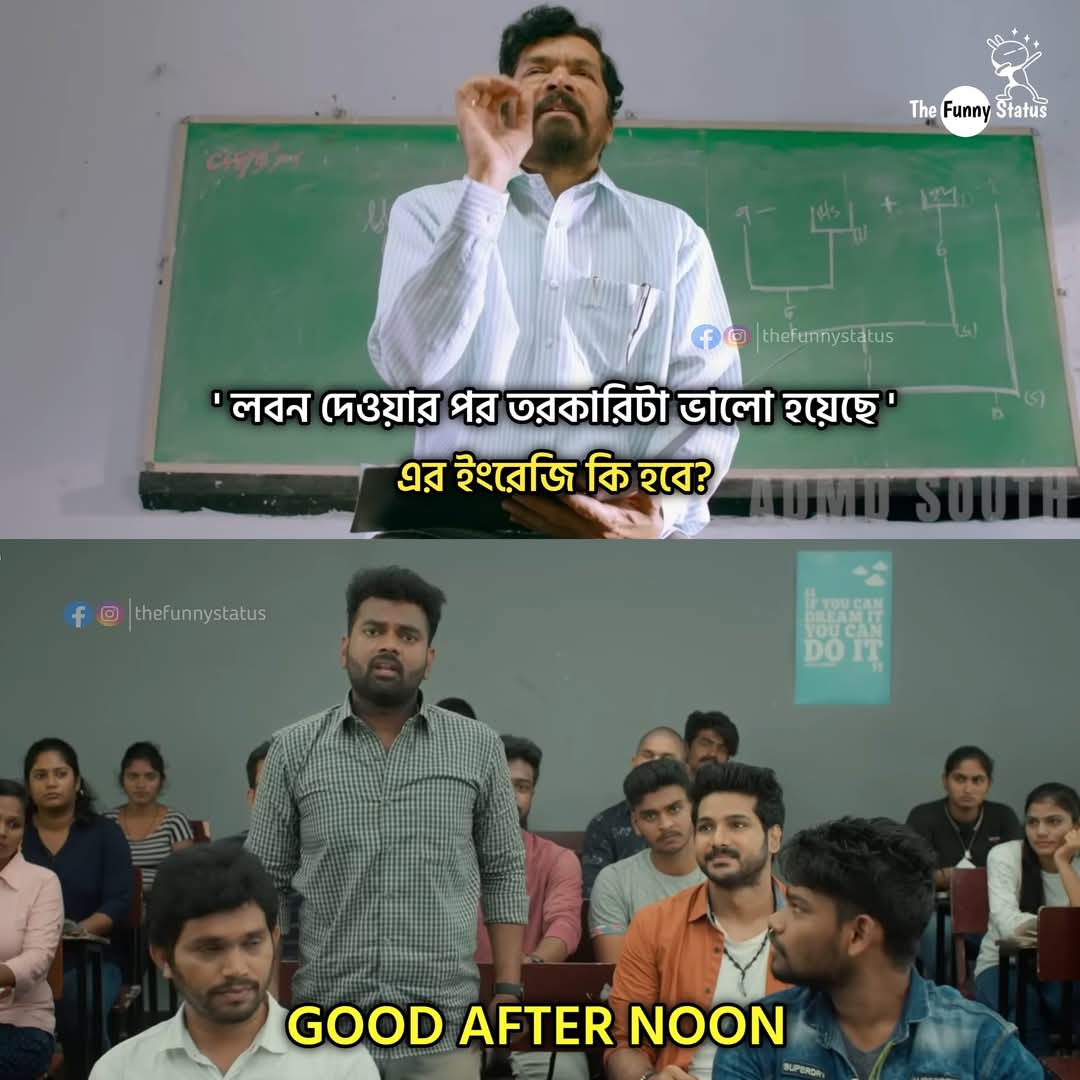
Text: লবন দেওয়ার পর তরকারিটা ভালো হয়েছে' এর ইংরেজি কি হবে?
Good After Noon
Label: Non Hate